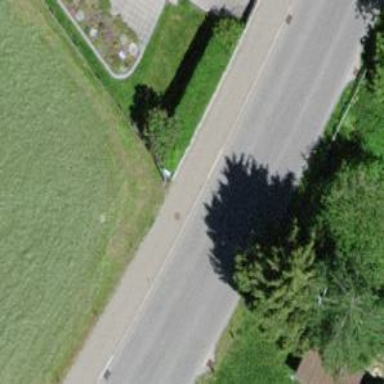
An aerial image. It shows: Tertiary road.